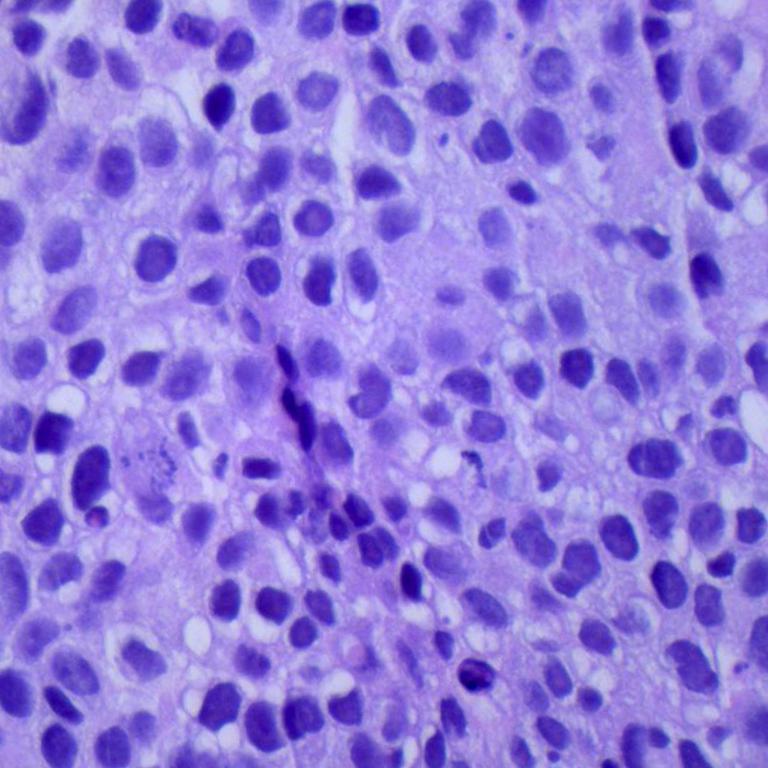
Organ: lung
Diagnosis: squamous carcinomas